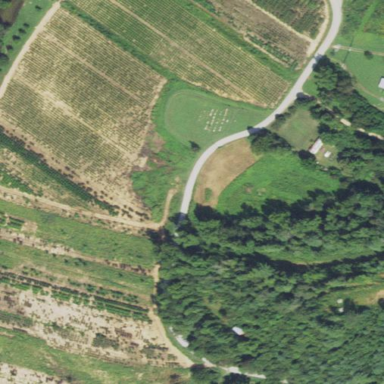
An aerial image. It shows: Plant nursery cultivating trees.